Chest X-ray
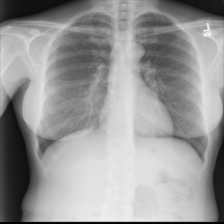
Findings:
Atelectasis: negative
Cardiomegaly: negative
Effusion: negative
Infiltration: negative
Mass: negative
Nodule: negative
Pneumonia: negative
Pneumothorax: negative
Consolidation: negative
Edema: negative
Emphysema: negative
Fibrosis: negative
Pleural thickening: negative
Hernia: negative